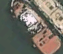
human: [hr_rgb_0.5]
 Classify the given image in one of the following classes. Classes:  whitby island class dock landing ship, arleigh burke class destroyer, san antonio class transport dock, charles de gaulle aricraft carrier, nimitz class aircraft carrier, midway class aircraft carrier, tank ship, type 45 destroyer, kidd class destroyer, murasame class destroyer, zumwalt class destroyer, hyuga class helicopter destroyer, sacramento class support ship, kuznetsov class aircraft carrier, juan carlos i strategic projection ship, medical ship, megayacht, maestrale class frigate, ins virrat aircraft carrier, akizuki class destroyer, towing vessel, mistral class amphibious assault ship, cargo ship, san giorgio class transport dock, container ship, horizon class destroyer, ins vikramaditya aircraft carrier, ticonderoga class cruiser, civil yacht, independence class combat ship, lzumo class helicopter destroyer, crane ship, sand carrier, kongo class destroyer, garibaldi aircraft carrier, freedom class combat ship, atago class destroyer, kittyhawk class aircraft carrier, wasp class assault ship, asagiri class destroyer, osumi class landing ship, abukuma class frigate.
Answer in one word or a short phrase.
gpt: Towing vessel